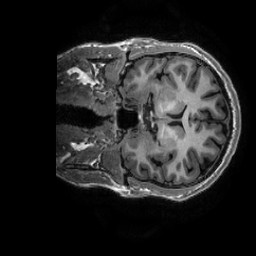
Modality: T1w
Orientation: coronal
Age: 26
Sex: male
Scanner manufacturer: ge
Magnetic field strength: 3 T
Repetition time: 0.0073 s
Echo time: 0.003 s